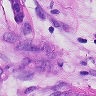
Metastatic tissue present: yes